Question: In Windows 7's Windows Explorer list view (<URL> column. You just need to start outside the actual name.

The same is true for default-style list view control in Details view.
But if you set the list view control to the Explorer style (using the <URL>, what should mimic the Windows Explorer, this does not work anymore. You can start selection in the second and later columns only.
'''
SetWindowTheme(listView1.Handle, "explorer", null);
'''
Is there any way to make list view mimic the Explorer selection style?
I suppose there's no settings to enable such behavior and this would have to be coded. Like handling the mouse down and triggering selection. But I have no idea how to do that.
Thanks.
Ntb, I'm using C++Builder, but this should be purely Win32 issue. I've tested this with WinForms too (hence the C# sample above).
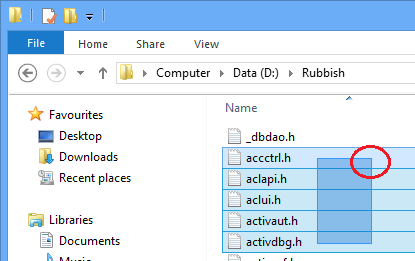
Answer: Actually there is a way to mimic Explorer selection behavior. It requires a lot of additional declarative work, but it is possible.
You need to get undocumented 'IListView' interface via undocumented 'LVM_QUERYINTERFACE' message (note that interface declaration and GUIDs are different for Windows Vista and Windows 7+). Details about constants and declarations can be found here:
- <URL>
After acquiring the interface all you need is simply a call to 'SetSelectionFlags(1, 1)' method. Voila you are done.